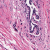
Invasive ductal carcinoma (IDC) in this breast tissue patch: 0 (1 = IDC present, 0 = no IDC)